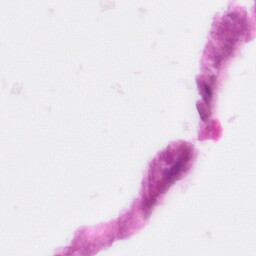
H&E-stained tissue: Pancreatic